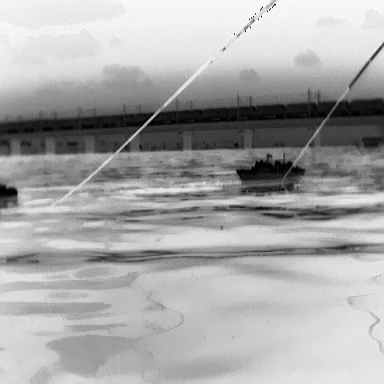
There is a warship in the infrared image.